Interaction volume radius: 5 \u00c5
Interaction volume height: 10 \u00c5
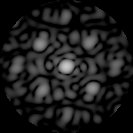
Disorder parameter: 0.4378